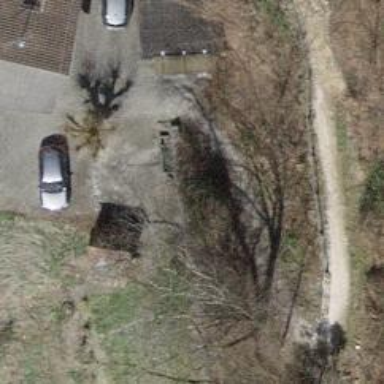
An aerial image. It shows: Path.